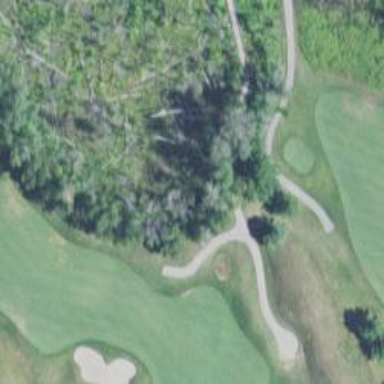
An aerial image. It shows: Pathway for golfing.